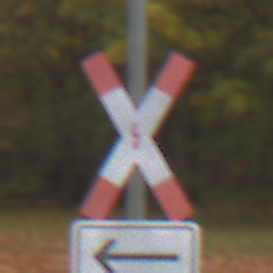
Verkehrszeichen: Andreaskreuz
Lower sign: RichtungsangabeDurchPfeile1
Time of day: Midday
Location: Outdoor (Nature)
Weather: Overcast
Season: Autumn
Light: Natural